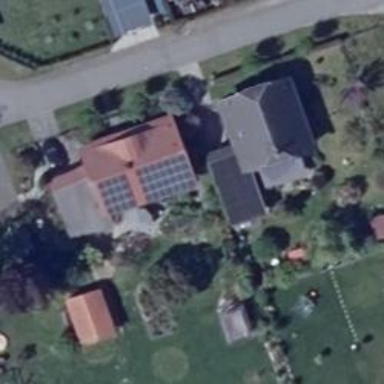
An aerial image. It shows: Small solar photovoltaic panel generator is producing electricity.